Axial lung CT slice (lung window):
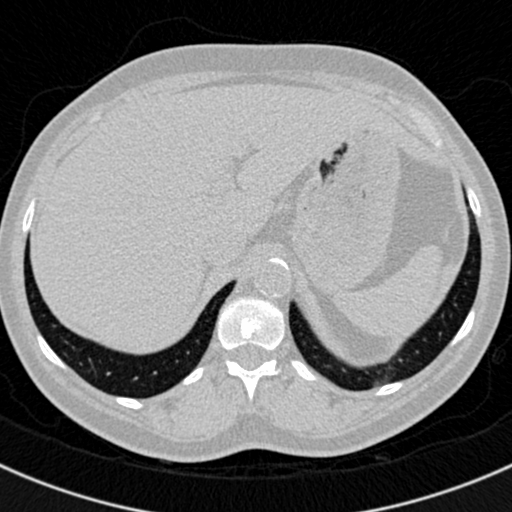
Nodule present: no